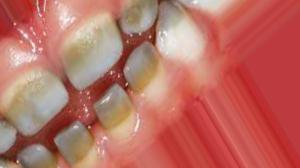
Condition: Tooth Discoloration